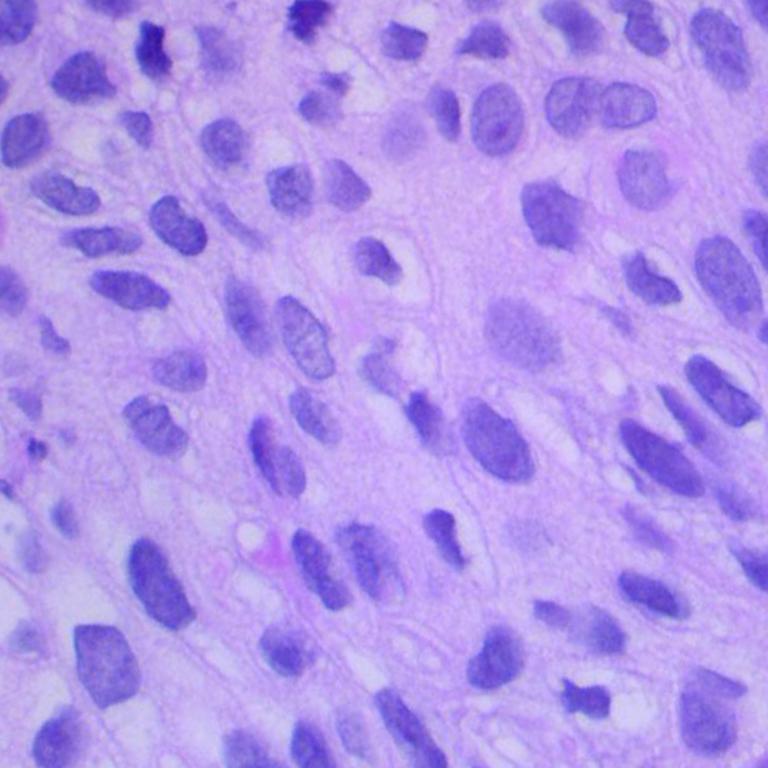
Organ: lung
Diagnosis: squamous carcinomas